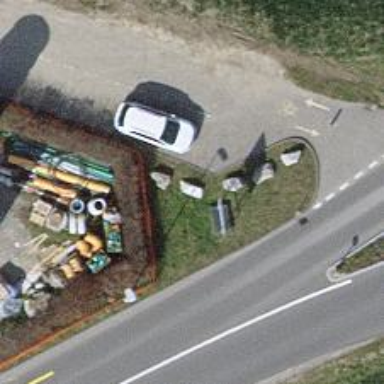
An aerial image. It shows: Block barrier.